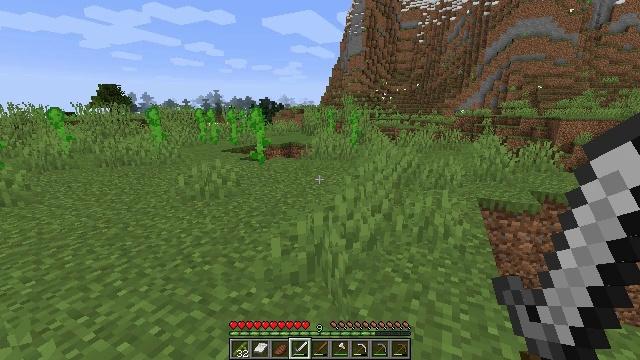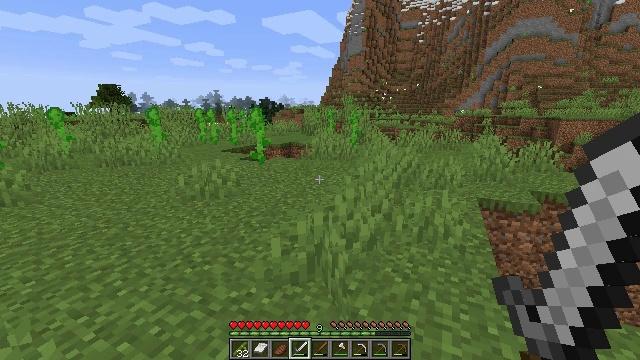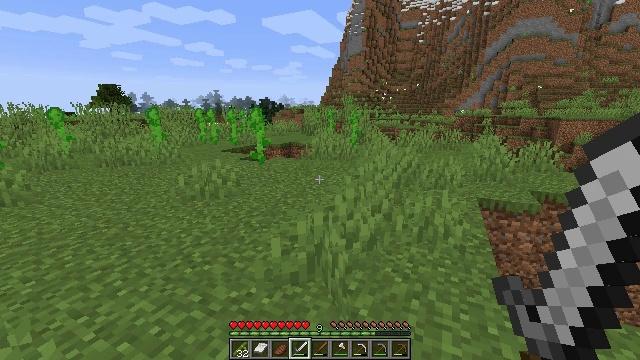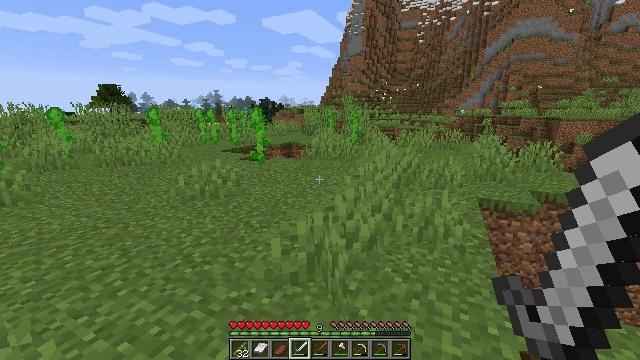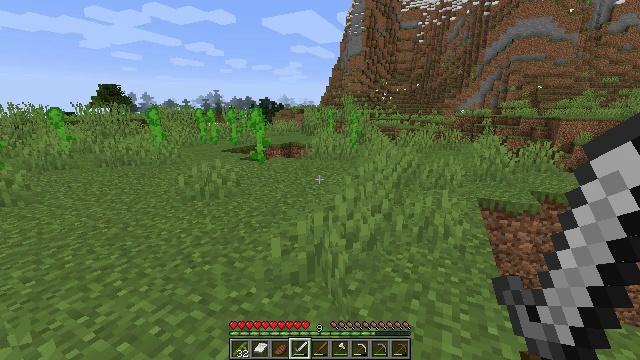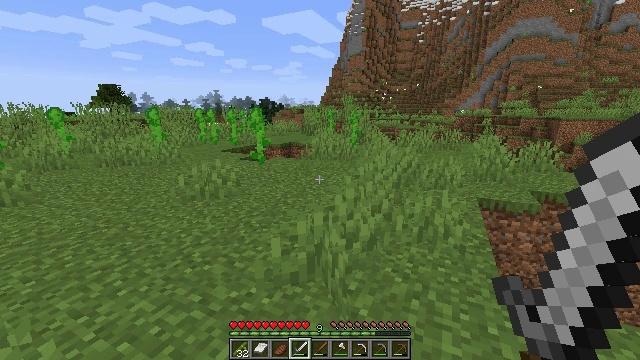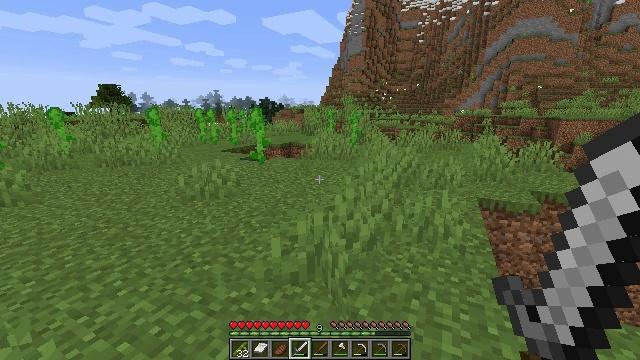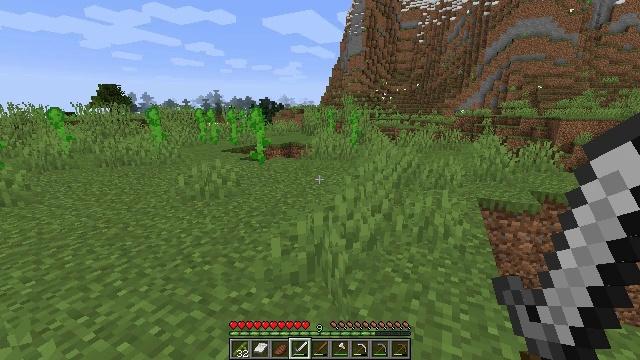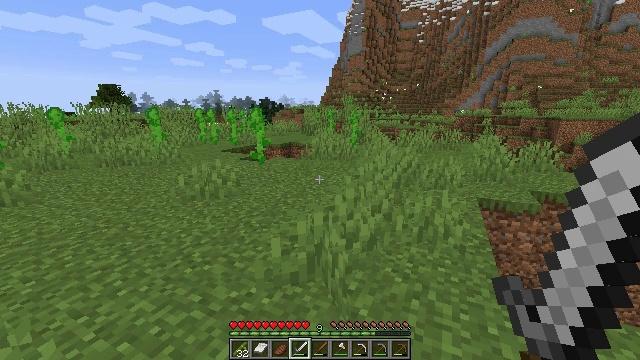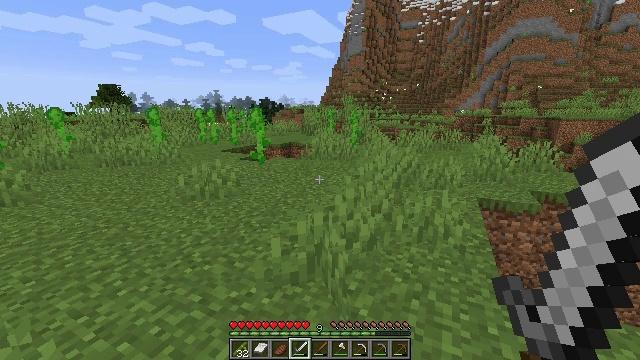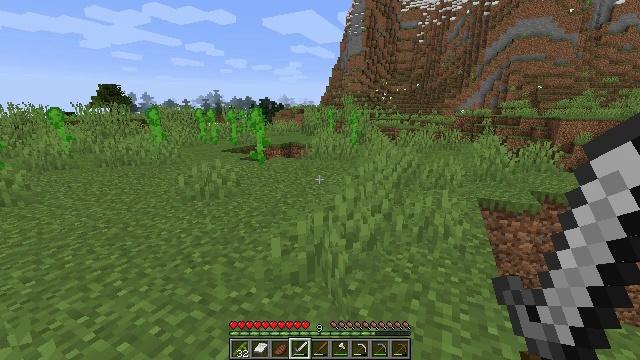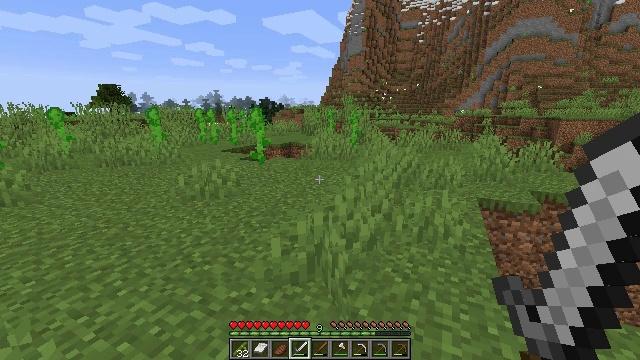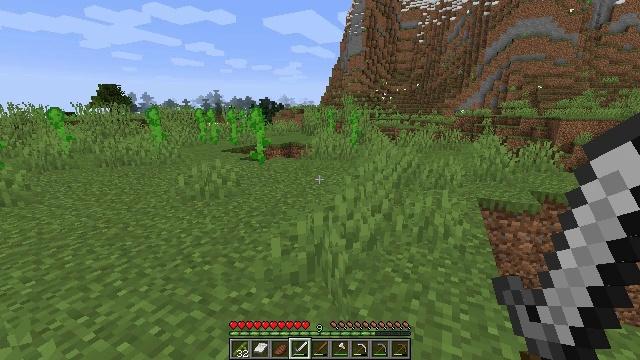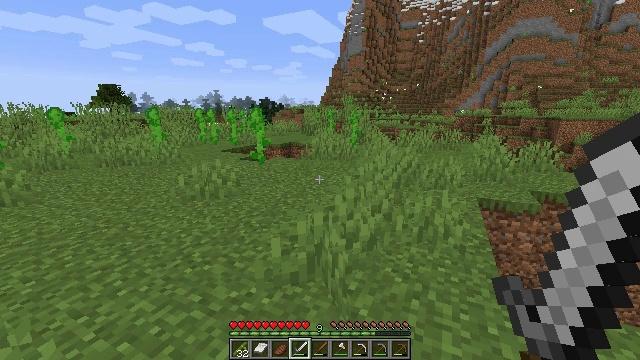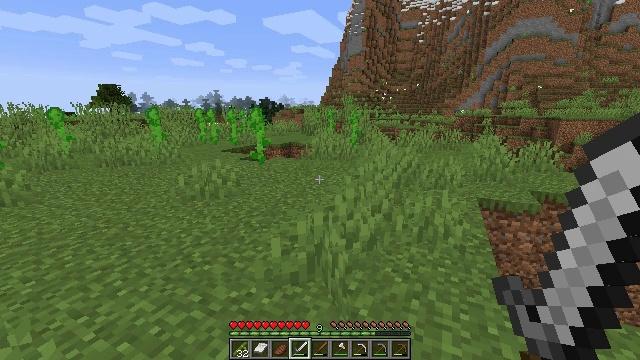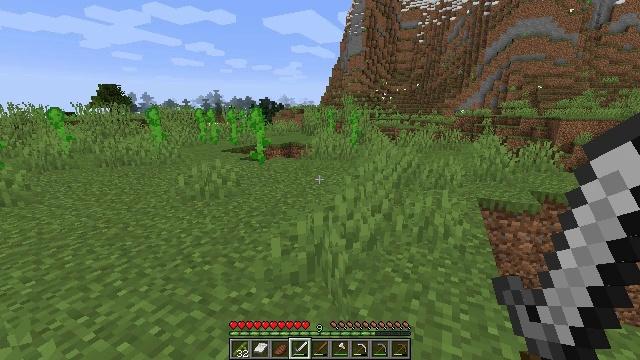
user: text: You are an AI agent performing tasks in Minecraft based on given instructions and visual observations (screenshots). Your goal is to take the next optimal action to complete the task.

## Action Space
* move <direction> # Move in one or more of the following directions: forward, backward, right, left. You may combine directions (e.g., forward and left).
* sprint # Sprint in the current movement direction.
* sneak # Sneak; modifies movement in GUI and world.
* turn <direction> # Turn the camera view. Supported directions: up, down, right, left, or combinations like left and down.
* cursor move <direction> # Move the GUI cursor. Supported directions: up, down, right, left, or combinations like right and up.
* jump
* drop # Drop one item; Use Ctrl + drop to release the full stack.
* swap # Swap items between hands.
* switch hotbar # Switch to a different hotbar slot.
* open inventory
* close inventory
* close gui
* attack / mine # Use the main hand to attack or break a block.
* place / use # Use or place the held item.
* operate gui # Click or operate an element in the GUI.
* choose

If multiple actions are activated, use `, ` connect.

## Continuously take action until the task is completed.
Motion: motion action
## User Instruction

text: Mine the sweet berry bush.
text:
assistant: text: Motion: no_op
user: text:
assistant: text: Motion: no_op
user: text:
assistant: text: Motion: no_op
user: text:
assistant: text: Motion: no_op
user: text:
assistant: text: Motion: no_op
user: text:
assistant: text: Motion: no_op
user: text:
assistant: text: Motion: no_op
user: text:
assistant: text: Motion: no_op
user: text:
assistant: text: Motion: no_op
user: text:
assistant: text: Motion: no_op
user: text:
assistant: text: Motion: no_op
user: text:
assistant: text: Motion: no_op
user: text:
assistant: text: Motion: no_op
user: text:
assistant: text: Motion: no_op
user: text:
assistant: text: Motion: no_op
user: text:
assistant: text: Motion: no_op
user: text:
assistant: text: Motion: no_op
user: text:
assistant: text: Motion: no_op
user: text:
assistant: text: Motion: no_op
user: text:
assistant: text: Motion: no_op
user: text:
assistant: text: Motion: no_op
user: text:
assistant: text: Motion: no_op
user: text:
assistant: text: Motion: no_op
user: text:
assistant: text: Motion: no_op
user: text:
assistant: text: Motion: no_op
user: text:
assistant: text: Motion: no_op
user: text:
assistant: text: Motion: no_op
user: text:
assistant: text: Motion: no_op
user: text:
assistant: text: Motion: no_op
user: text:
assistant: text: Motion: no_op